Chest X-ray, PA view. Patient: 36 years old, sex F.
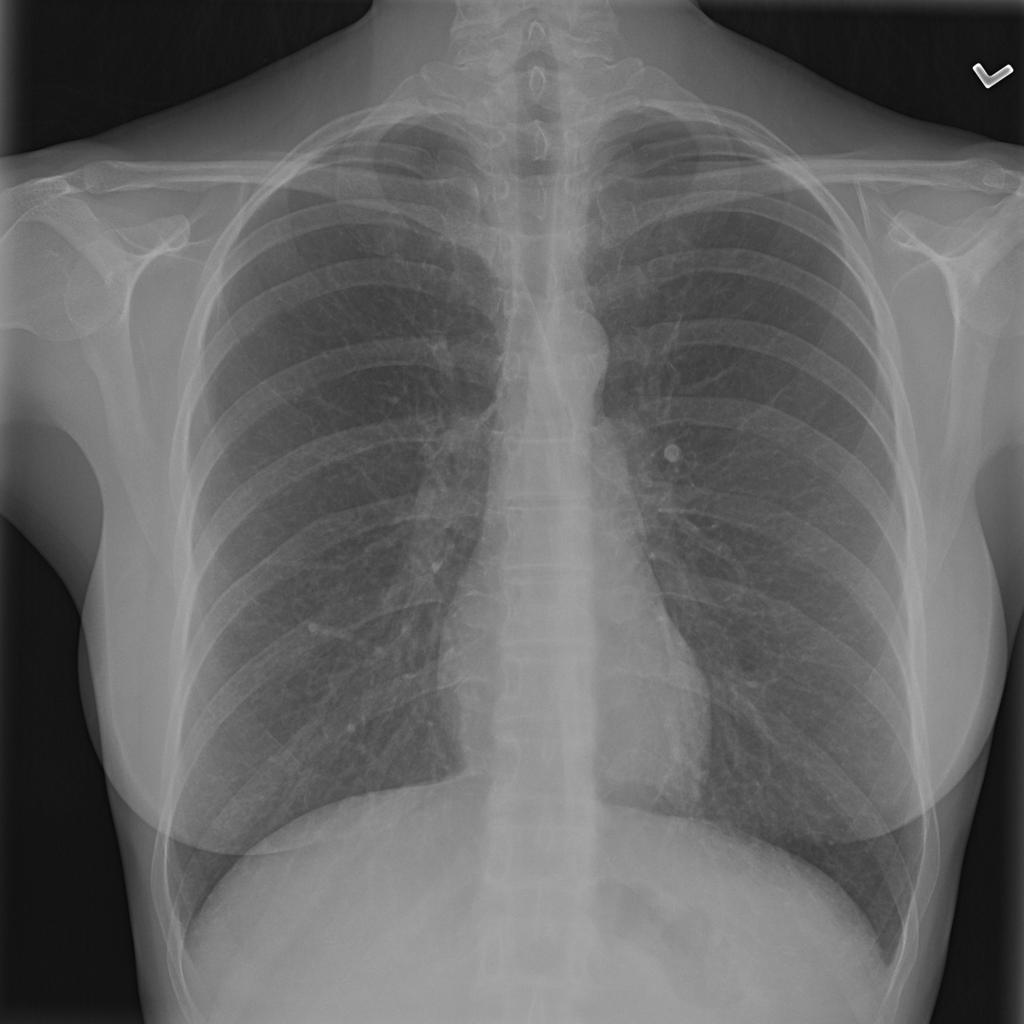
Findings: Infiltration